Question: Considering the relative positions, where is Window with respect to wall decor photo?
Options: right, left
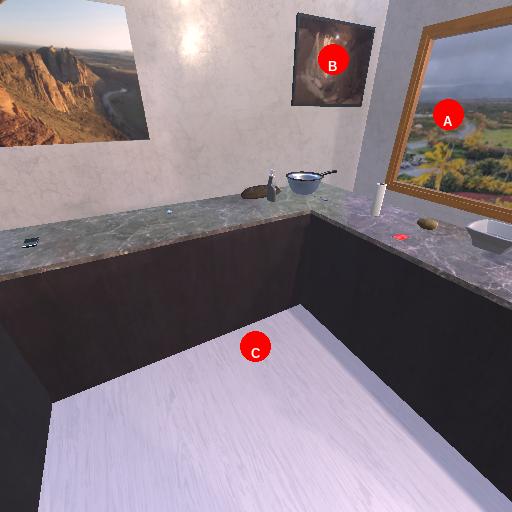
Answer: right